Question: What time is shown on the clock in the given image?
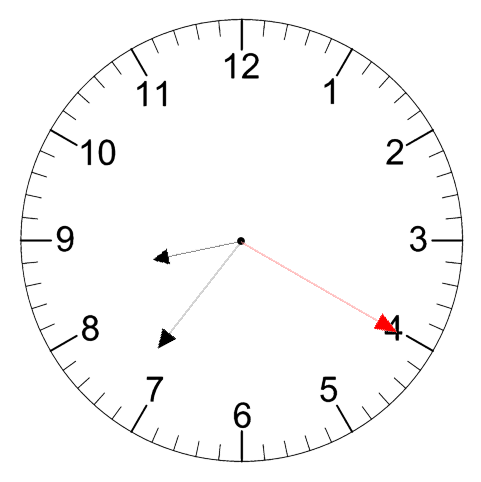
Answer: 08:36:20